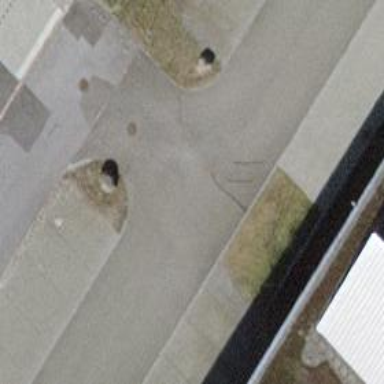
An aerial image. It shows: Asphalt parking aisle off service road.